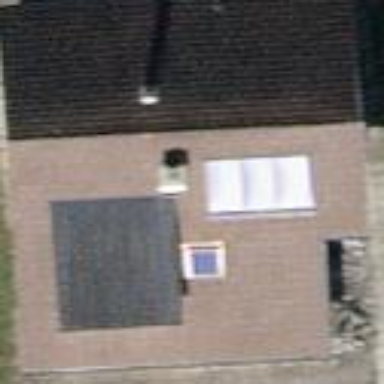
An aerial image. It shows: Detached building with gabled roof.